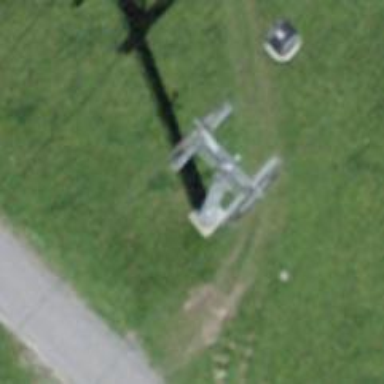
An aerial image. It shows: Pylon used for aerialway.